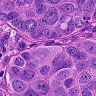
Metastatic tissue present: yes